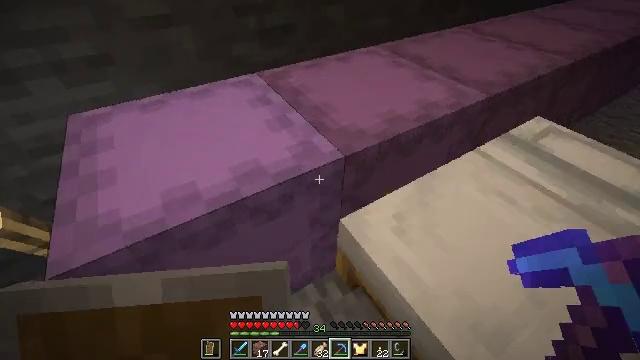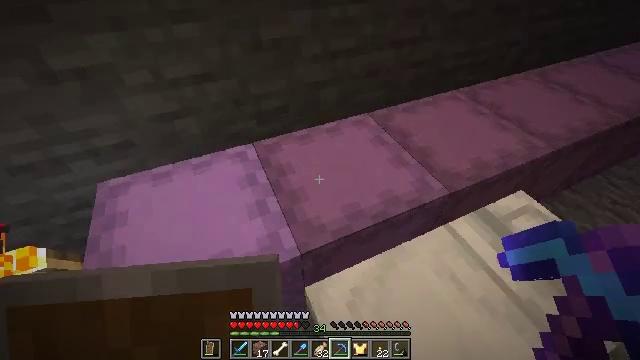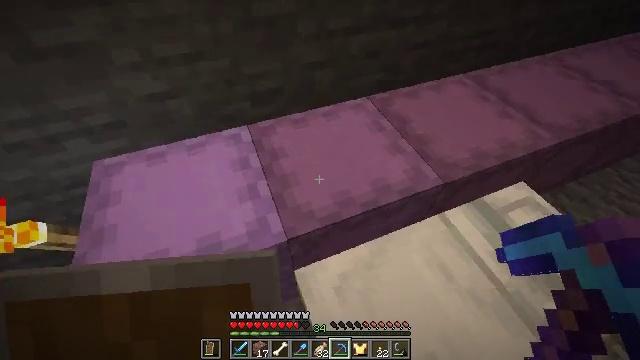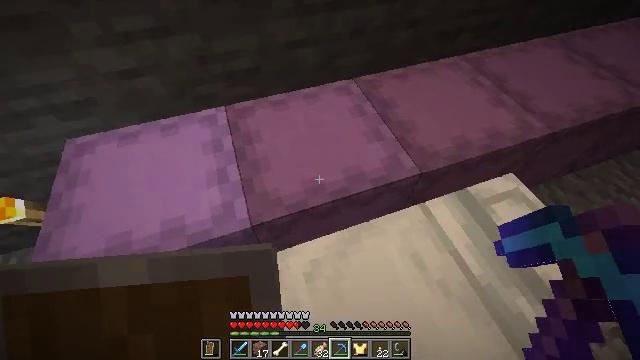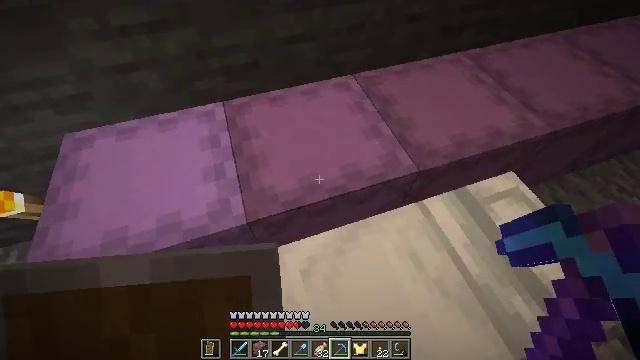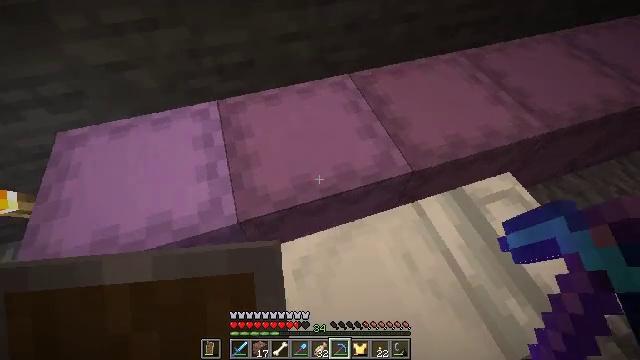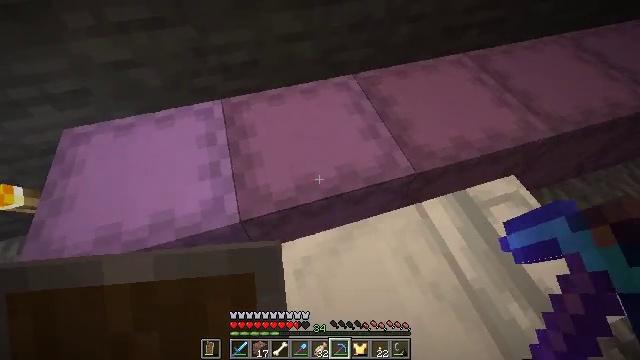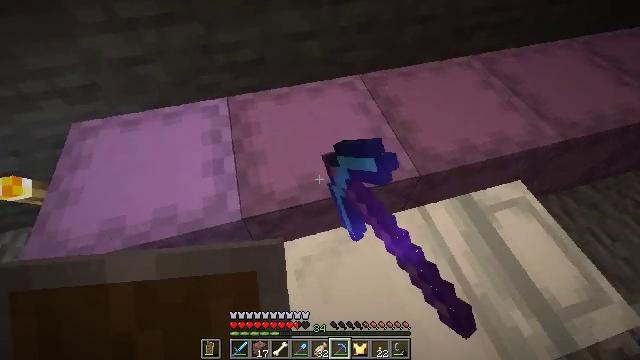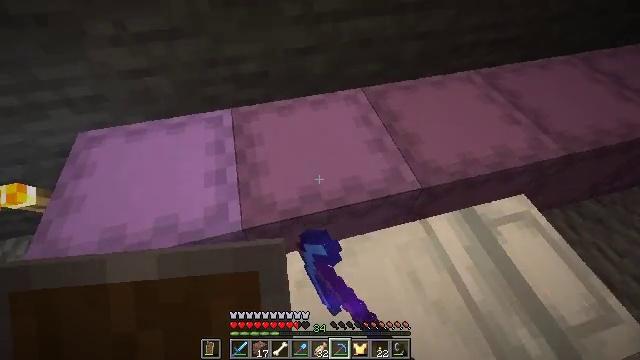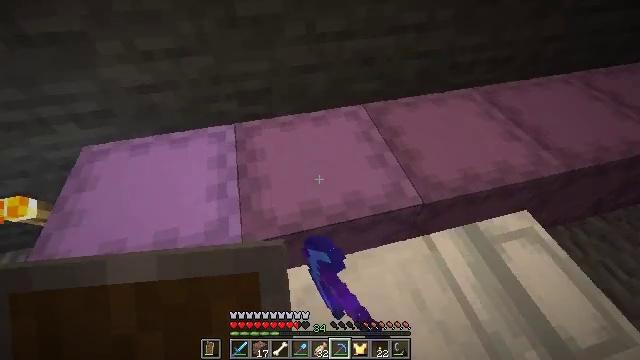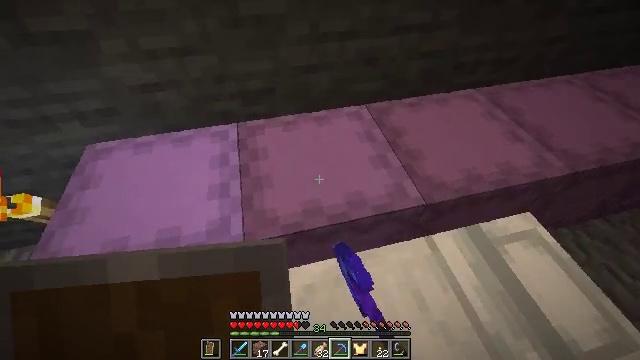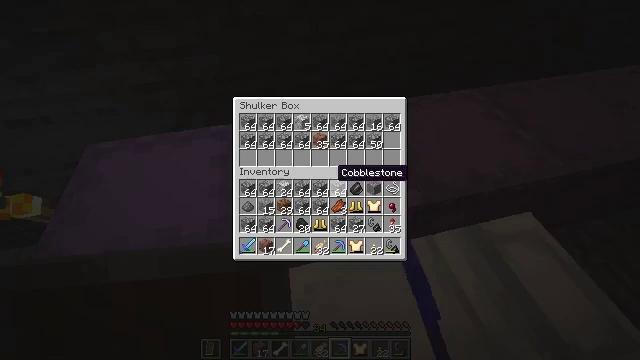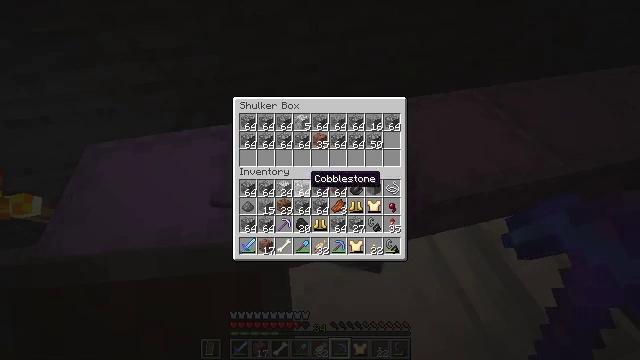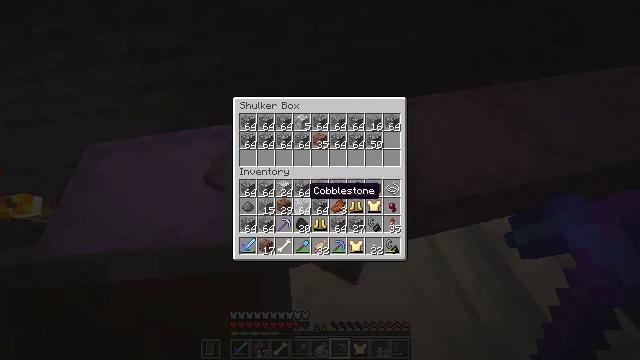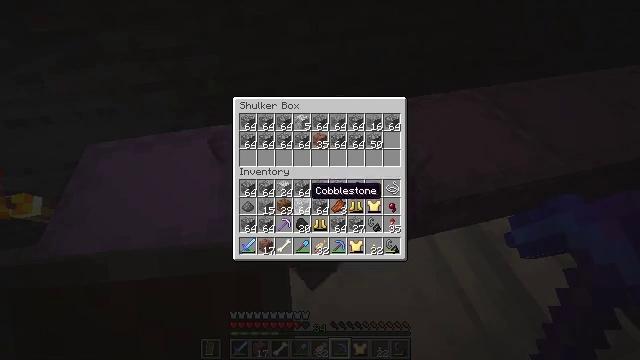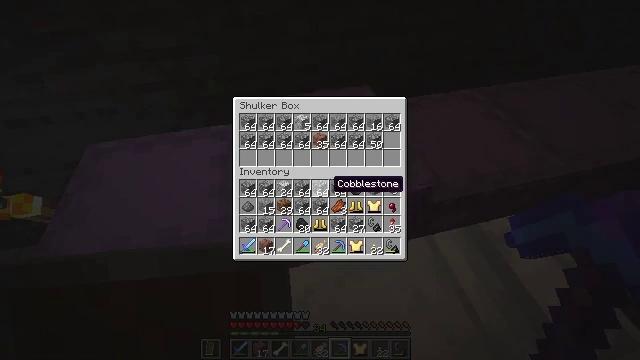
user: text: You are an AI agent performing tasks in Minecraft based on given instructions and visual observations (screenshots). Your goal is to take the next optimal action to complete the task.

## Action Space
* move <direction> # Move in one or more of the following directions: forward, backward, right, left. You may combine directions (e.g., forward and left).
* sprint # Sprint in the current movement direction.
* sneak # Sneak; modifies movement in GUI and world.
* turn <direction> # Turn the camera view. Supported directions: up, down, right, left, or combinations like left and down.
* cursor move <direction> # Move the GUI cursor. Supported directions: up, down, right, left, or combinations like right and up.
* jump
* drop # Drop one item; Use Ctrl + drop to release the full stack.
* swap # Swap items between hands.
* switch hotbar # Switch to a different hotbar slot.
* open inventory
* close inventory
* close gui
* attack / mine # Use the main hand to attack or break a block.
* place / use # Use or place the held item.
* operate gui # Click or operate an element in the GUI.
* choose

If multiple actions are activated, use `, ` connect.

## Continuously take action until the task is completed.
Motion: motion action
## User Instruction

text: Remove a golden chestplate from the inventory.
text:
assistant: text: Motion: move forward and move right, turn left and down
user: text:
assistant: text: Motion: move right, turn left and down
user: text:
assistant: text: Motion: turn left and down
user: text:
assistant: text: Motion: no_op
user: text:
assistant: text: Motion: no_op
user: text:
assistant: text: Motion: turn left, use / place
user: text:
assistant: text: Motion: turn left, use / place
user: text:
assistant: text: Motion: turn up
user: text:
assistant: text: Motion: turn up
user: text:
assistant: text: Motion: no_op
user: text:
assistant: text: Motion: cursor move right, open gui
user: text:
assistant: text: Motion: cursor move left
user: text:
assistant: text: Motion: cursor move down
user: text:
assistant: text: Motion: no_op
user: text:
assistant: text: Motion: cursor move right and up
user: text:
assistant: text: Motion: cursor move right and up
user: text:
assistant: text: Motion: sneak, cursor move right and up
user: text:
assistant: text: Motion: sneak
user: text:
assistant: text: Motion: sneak, cursor move down
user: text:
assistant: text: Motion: sneak, cursor move down
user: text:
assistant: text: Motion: sneak
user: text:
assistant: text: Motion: sneak, cursor move left and up
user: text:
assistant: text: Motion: sneak, cursor move left and up
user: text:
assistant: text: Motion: sneak
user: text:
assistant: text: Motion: sneak
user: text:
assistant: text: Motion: sneak
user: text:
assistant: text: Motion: sneak
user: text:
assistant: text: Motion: sneak
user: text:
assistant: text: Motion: sneak
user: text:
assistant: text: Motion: sneak